Question: searching for this functionality, i came across the 2001 draft, which specified 'column-span' to be defined as 'none | all | <integer> | inherit'. i don't get the 'none' (spans no columns? does that mean 'display:none'!?), but other than that, it's nice. it even comes with this useful picture.

code is sth. along the lines of:
'''
article { column-count: 3 }
h1 { column-span: all }
h2 { column-span: 2 }
'''
a bit history: it was abolished in 2005. 2007, it was re-introduced with the values '1 | all', wich became 'none | all' 2011 (reintroducting the nonsensical 'none').
my question: why was this property so badly curtailed? is there any reasoning behind that? (and behind the 'none')
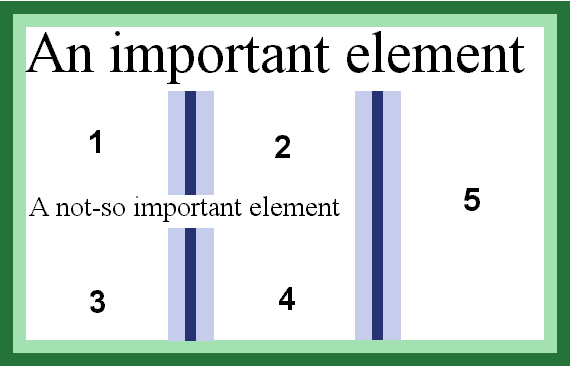
Answer: In the <URL>, things were more natural, so that the property could be interpreted as "number of columns spanned" and the initial value was '1' and not 'none'.
In general, identifiers in CSS are often misleading and may reflect various stages of planning--think about 'white-space', which affects line breaking in general, not just text, or 'letter-spacing', which affects all characters, not just letters.
Based on what I have read in various discussions, the reason for limiting the values to just two (no spanning, spanning all) is that implementing other values would be essentially different and more complicated. Moreover, the demand for such a feature appears to be considerably more limited than for the basic functionality.
This sounds realistic, especially since even the very basic multi-column layout has so poor support: I don't think any major browser supports it under the proposed standard names (but some support it under their browser-specific property names), and there does not seem to be any support even to 'column-span: all' under any name. (Rumors say Safari supports it, but my tests on the Win 7 version don't confirm this.)